Question: So, I'm using mocha with chai to do my front-end testing, but I'm starting to incorporate sinon and really liking it. Except that testing throwing errors isn't working quite how the sinon docs seem to indicate.
Basically, I've got this method:
'''
create: function(bitString, collectionType) {
var collection;
switch(collectionType) {
case 'minutesOfHour':
collection = this.createMinutesOfHour(bitString);
break;
case 'hoursOfDay':
collection = this.createHoursOfDay(bitString);
break;
case 'daysOfWeek':
collection = this.createDaysOfWeek(bitString);
break;
case 'daysOfMonth':
collection = this.createDaysOfMonth(bitString);
break;
case 'monthsOfYear':
collection = this.createMonthsOfYear(bitString);
break;
default:
throw new Error('unsupported collection type ' + collectionType);
}
return collection;
},
'''
and I'm testing it with this expectation:
'''
it('throws error if missing second arguement', function() {
sinon.spy(factory, 'create');
factory.create();
expect(factory.create).to.have.thrown();
factory.create.restore();
});
'''
however, the error, which I'm try to test for, also seems to halt the execution of the test

I'd thought sinon.spy would include some try / catch logic internally, spy.throw doesn't seem as useful without it.
<URL>
Am I doing something wrong??
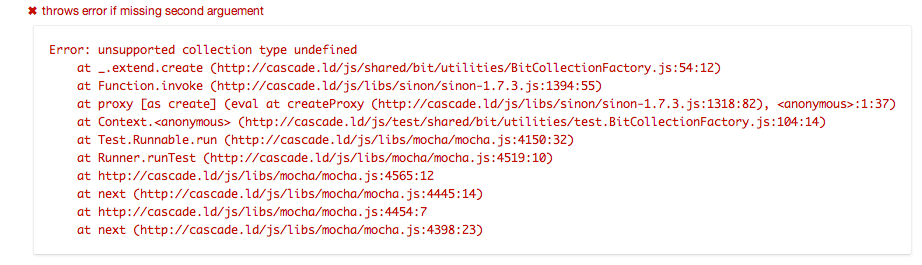
Answer: I think one thing you could try is asserting against a spy object instead of the method, assign it to a variable. Not really knowing how sinon deals with all this exception magic...I think it might just work as you had expected.
'''
it('throws error if missing second argument', function() {
var spy = sinon.spy(factory, 'create');
factory.create();
expect(spy).to.have.thrown();
factory.create.restore();
});
'''
If that still doesn't work I think you could also do this test with standard chai if need be, leaving sinon out of the equation and actually gaining the check that the error has the correct message.
'''
it('throws error if missing second argument', function() {
expect(function() {
factory.create();
}).to.throw(/unsupported collection type/);
});
'''
Or more concisely:
'''
it('throws error if missing second argument', function() {
expect(factory.create).to.throw(/unsupported collection type/);
});
'''